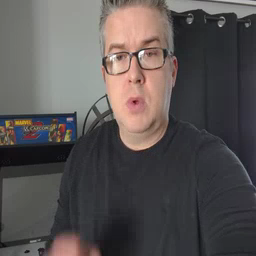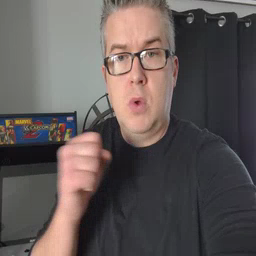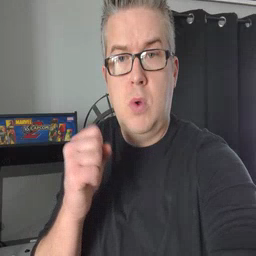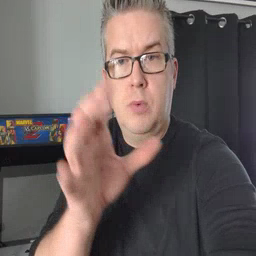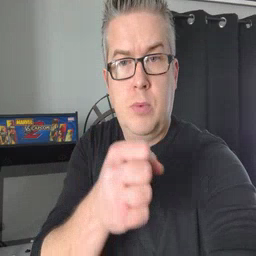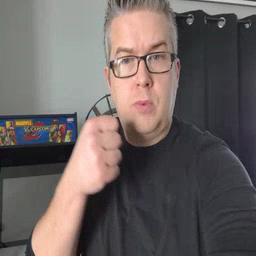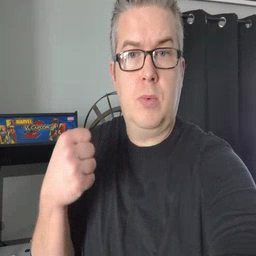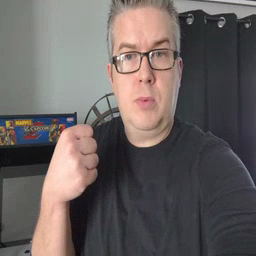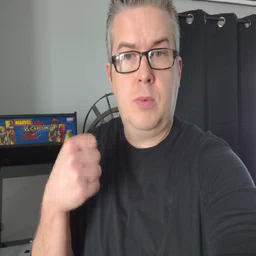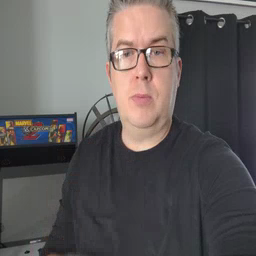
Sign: refrigerator